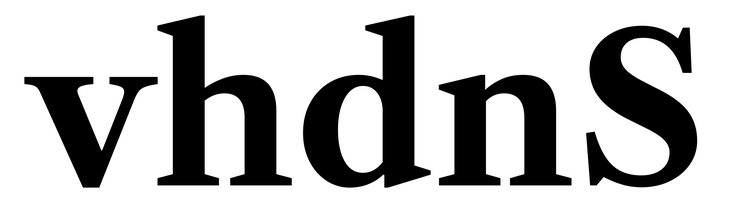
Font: LibreCaslonText_Bold